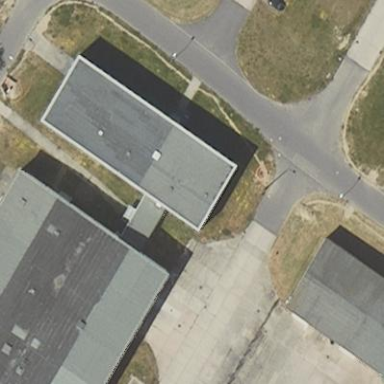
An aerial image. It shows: Office building.